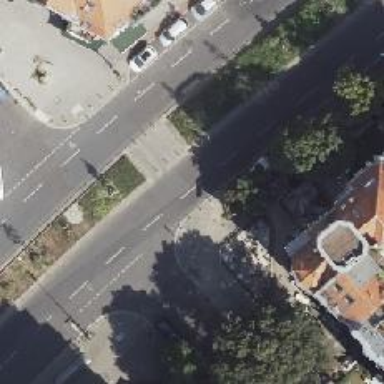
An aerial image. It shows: Unmarked road crossing.